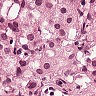
Metastatic tissue present: yes